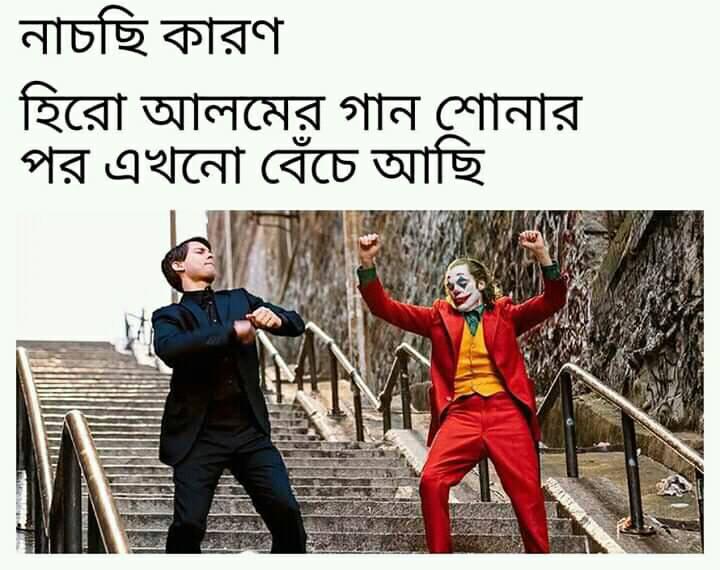
Caption: নাচছি কারণ  হিরো আলমের গান শোনার পর এখনো বেঁচে আছি
Label: hate